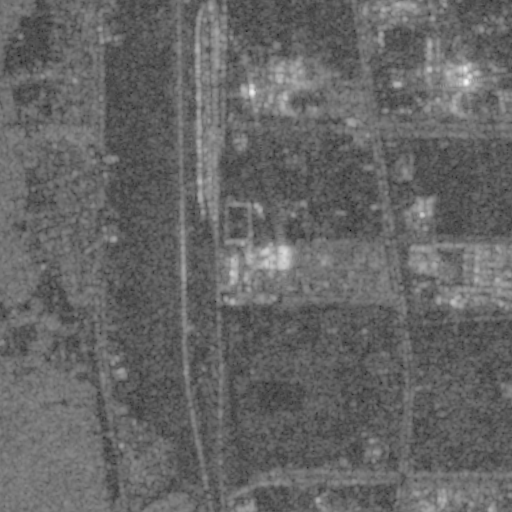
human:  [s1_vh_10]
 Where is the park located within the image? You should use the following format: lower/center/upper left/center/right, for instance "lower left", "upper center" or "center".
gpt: The park is located in the center right of the image.
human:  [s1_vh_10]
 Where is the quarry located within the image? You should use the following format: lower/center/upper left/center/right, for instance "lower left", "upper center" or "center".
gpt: The quarry is located in the lower left of the image.
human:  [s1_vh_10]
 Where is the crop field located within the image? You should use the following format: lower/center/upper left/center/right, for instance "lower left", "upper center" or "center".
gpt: There is no crop field in the image.

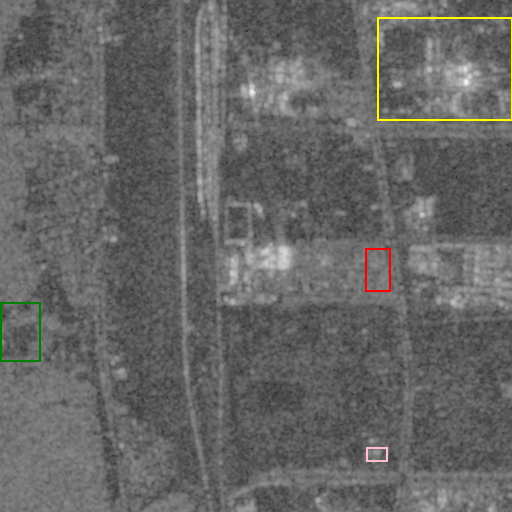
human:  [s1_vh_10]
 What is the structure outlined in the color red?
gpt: The structure outlined in red is a park.
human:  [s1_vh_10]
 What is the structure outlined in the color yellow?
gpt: The structure outlined in yellow is a power plant.
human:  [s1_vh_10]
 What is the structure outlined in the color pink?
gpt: The structure outlined in pink is a power substation.
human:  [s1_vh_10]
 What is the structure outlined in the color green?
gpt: The structure outlined in green is a quarry.
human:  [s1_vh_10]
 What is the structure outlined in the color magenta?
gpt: There is no magenta outline.